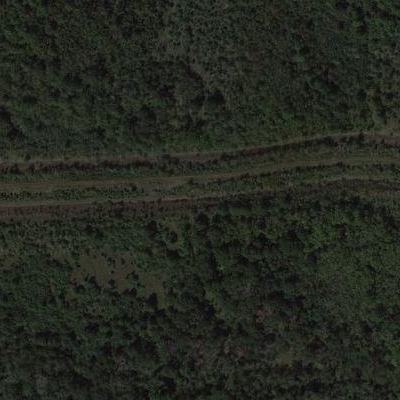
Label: Forest